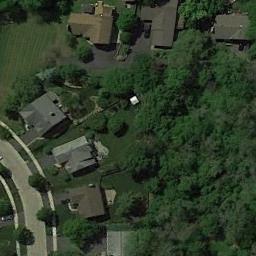
Label: residential